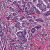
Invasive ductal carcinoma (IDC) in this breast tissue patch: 1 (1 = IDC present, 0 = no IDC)